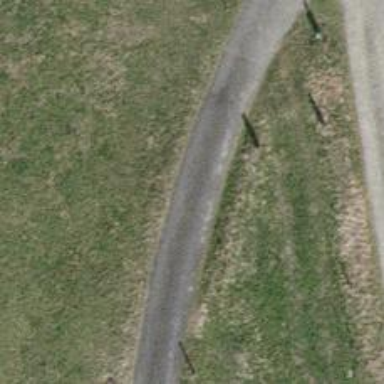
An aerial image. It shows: Track with grade 1 quality.